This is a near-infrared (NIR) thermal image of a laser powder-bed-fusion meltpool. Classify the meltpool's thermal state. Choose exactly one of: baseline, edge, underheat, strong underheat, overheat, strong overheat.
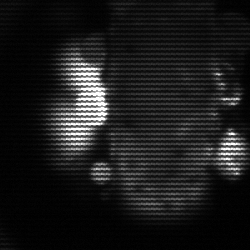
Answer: strong underheat